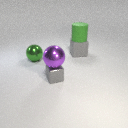
small gray metal cube in front of large green metal sphere